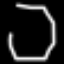
Label: octagon